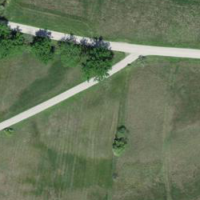
EUNIS habitat code: 23
Species observed at this site:
Sympetrum fonscolombii
Rubus caesius
Lysimachia vulgaris
Succisa pratensis
Iris sibirica